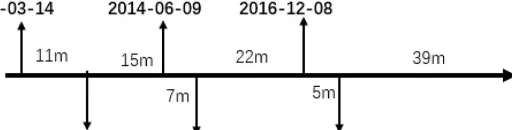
(C) Date chart of operation.
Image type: chart (chart)